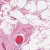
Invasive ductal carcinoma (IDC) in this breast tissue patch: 0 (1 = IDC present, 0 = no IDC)